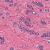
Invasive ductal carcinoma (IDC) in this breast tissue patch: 0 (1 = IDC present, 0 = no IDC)